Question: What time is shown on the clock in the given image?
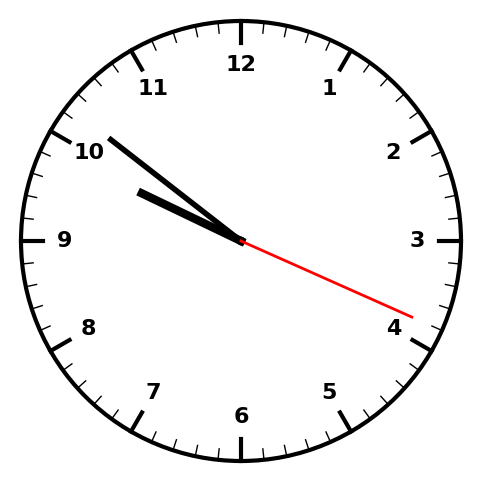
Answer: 09:51:19